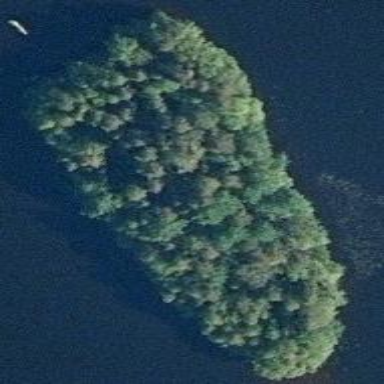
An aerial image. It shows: Islet.